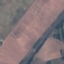
Land use / land cover: Highway